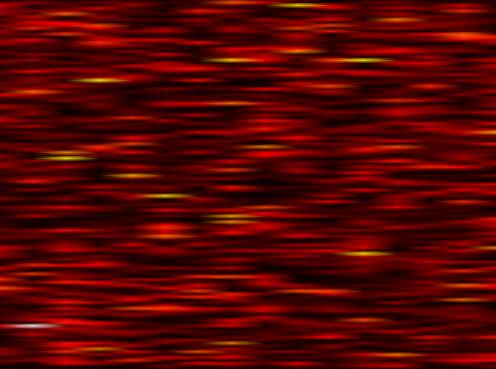
Label: FOFDM